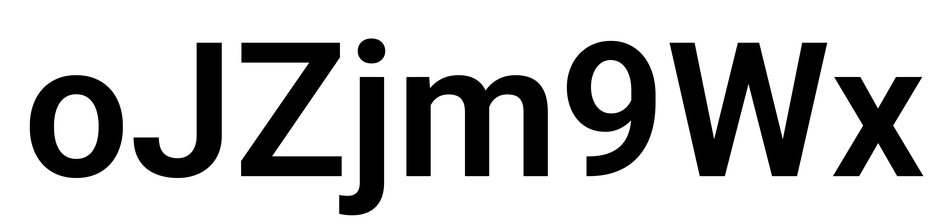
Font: Roboto_SemiBold